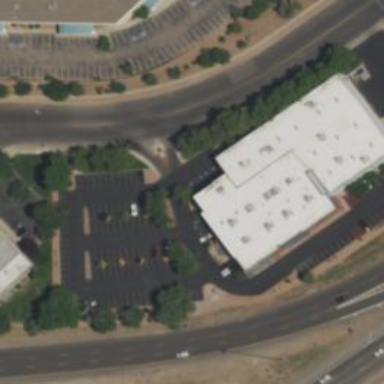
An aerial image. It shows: Building.